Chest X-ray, AP view. Patient: 34 years old, sex F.
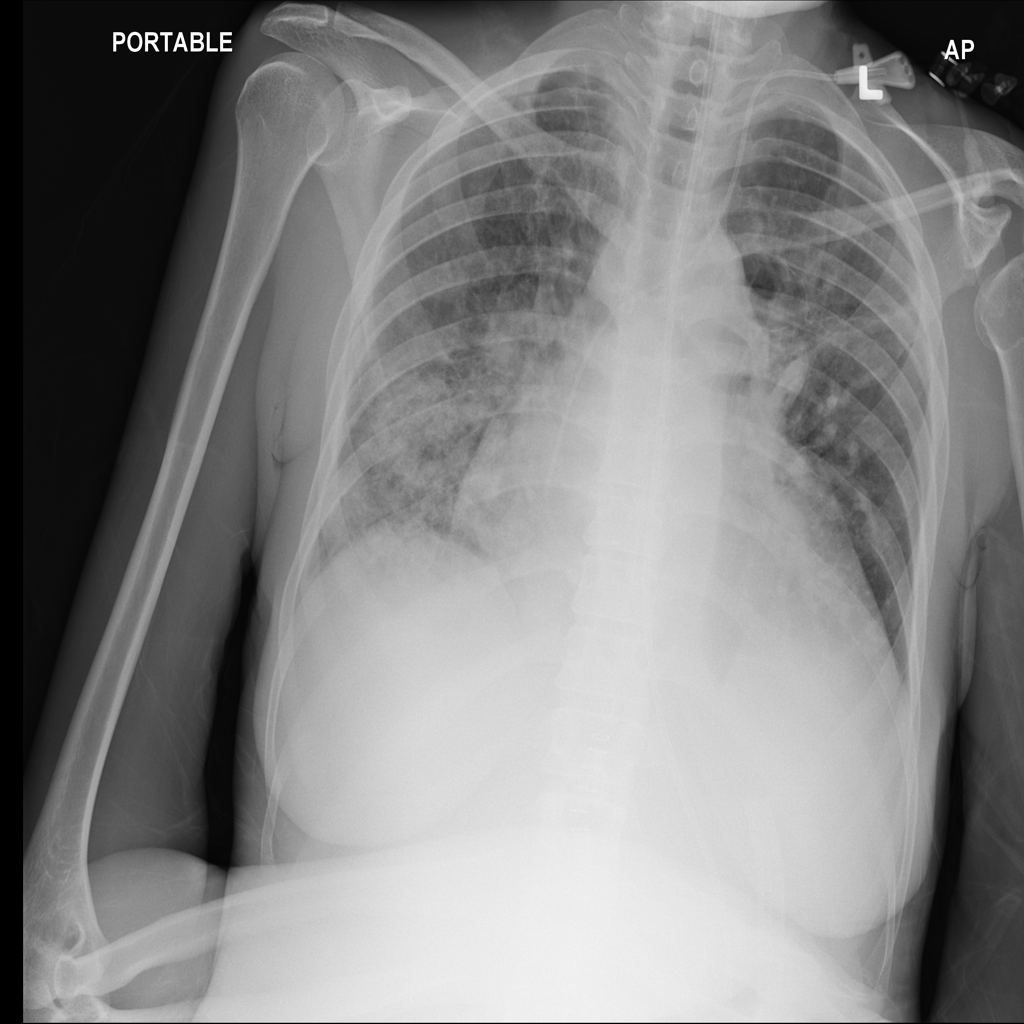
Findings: Atelectasis, Infiltration